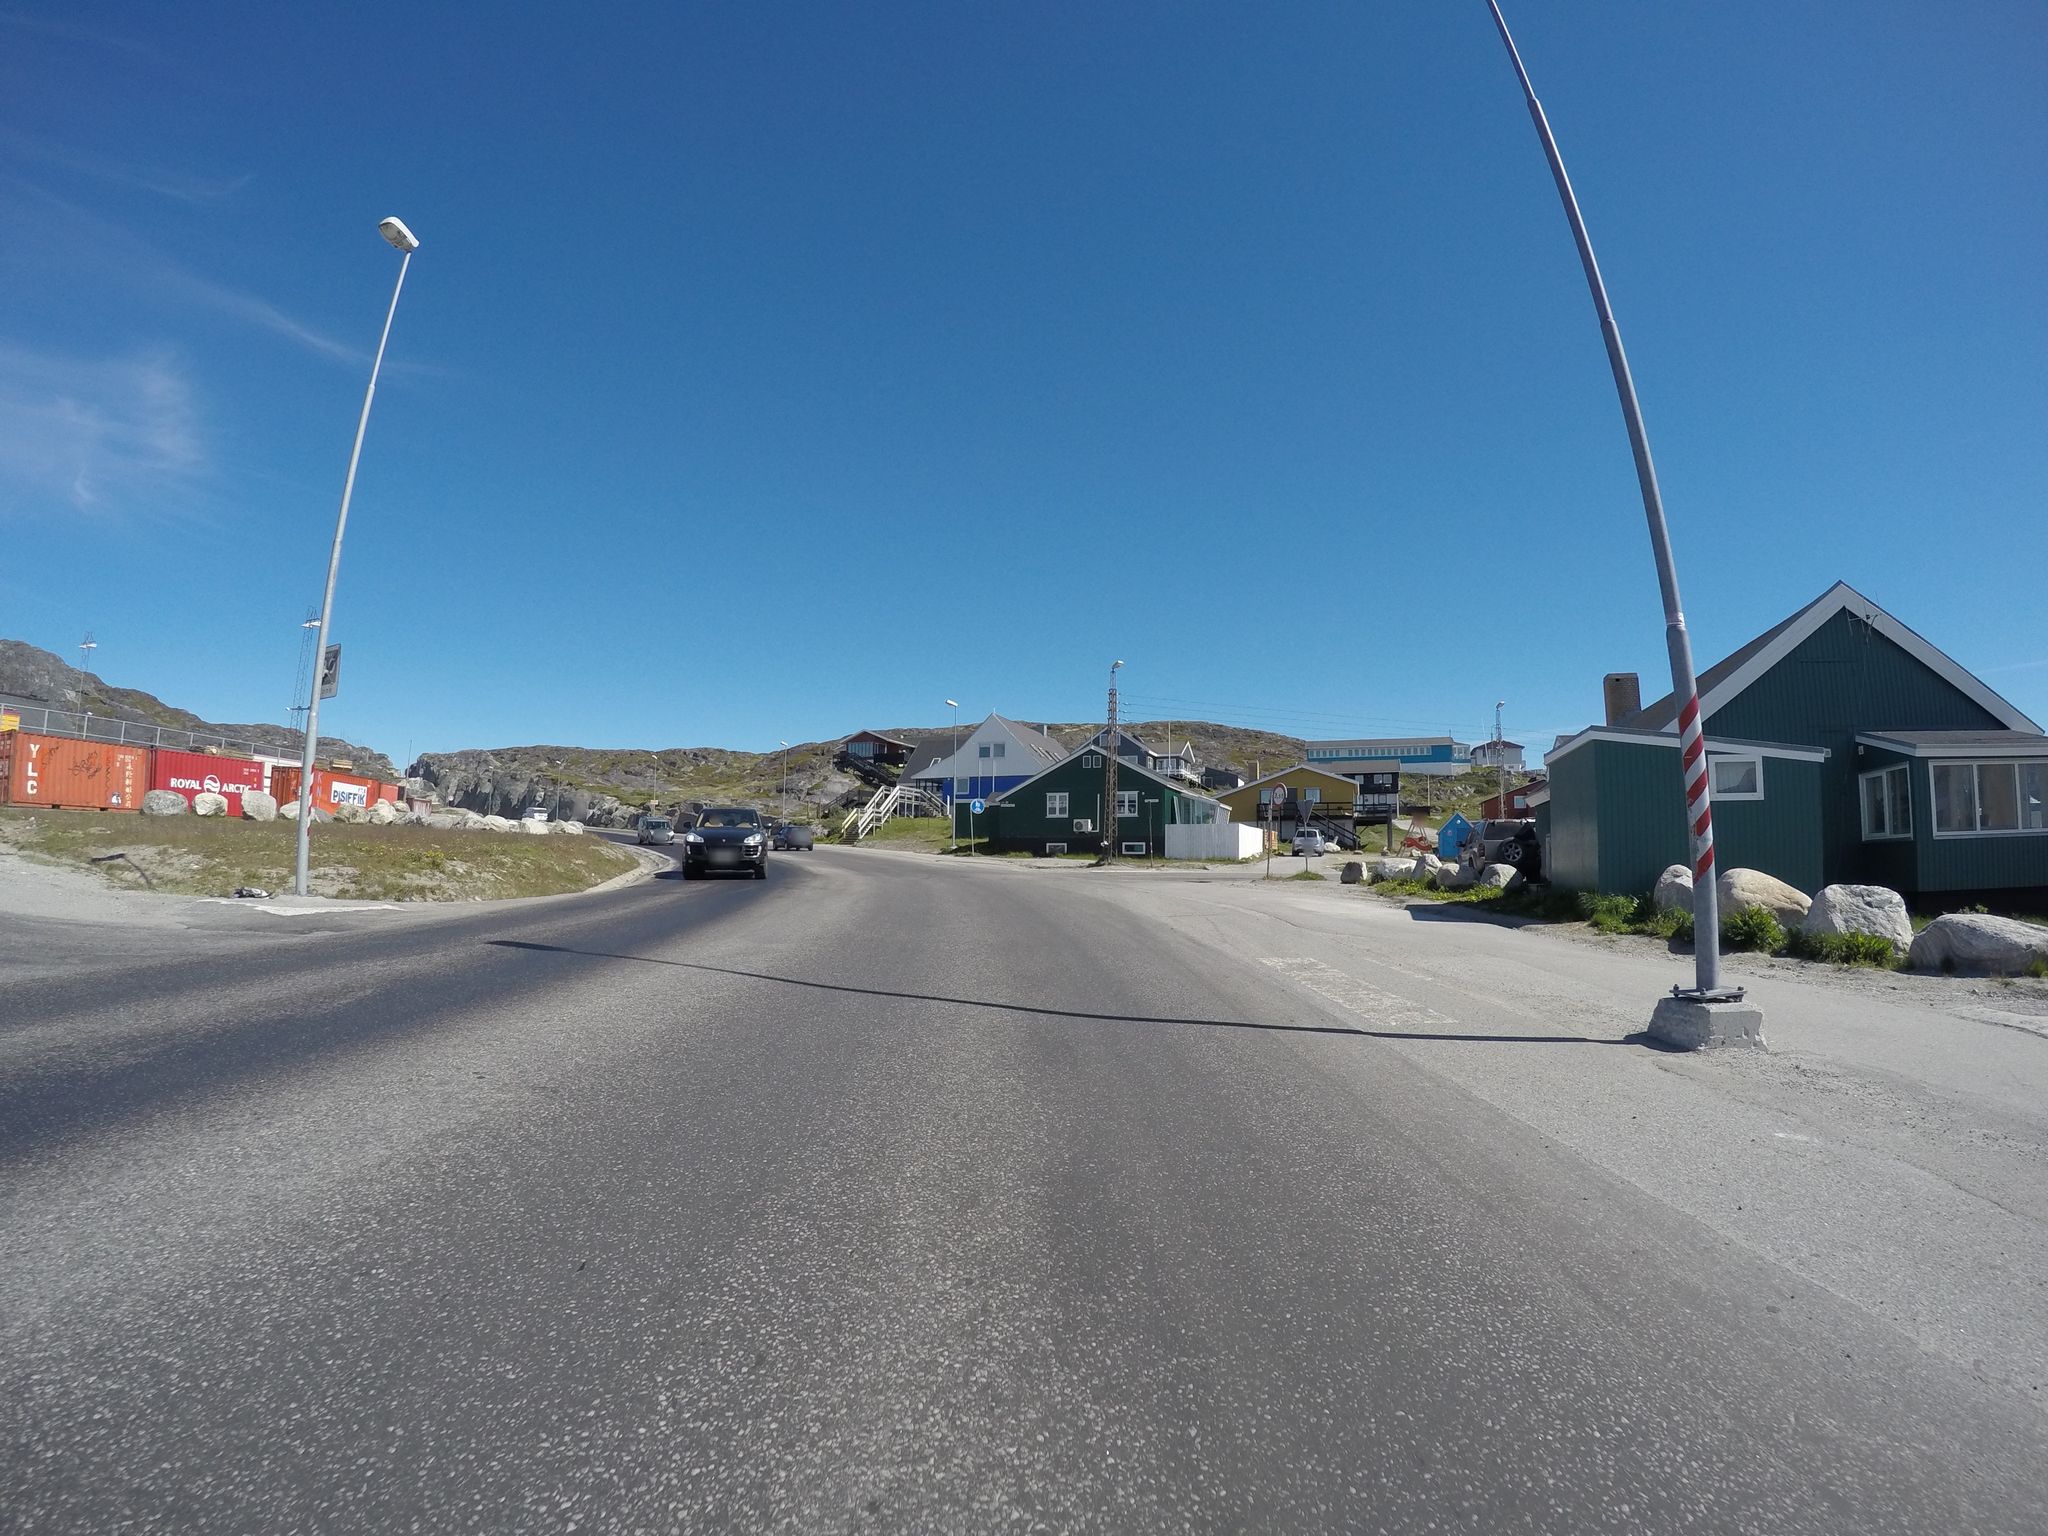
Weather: clear
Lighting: day
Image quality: good
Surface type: driving surface
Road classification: footway
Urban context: dense urban cluster
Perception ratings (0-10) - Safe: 3.79, Lively: 7.51, Beautiful: 4.68, Boring: 6.97, Depressing: 5.2, Wealthy: 6.68